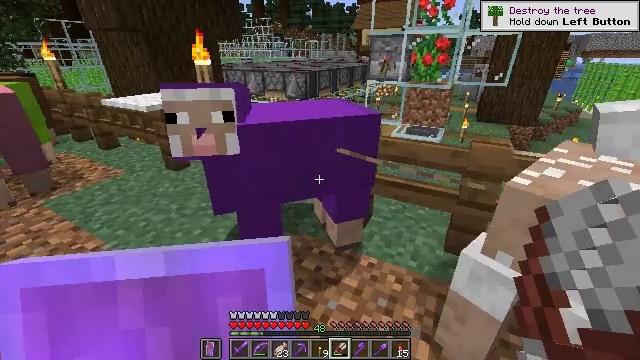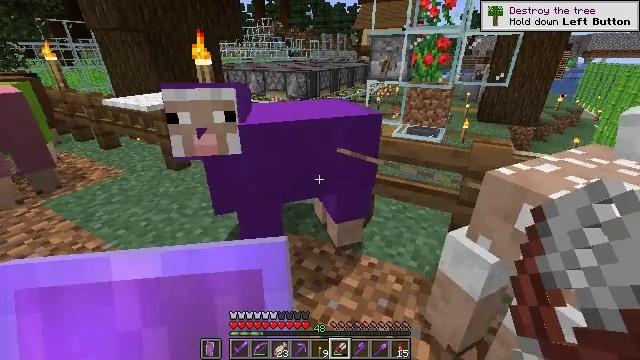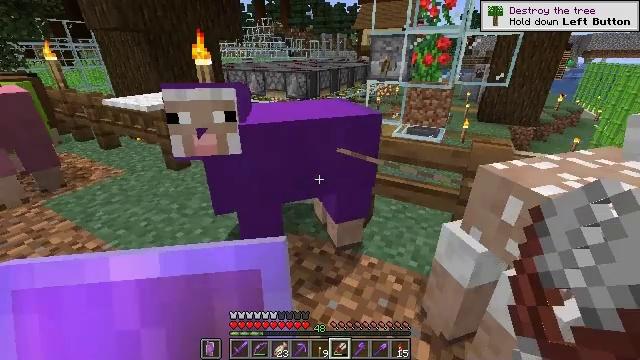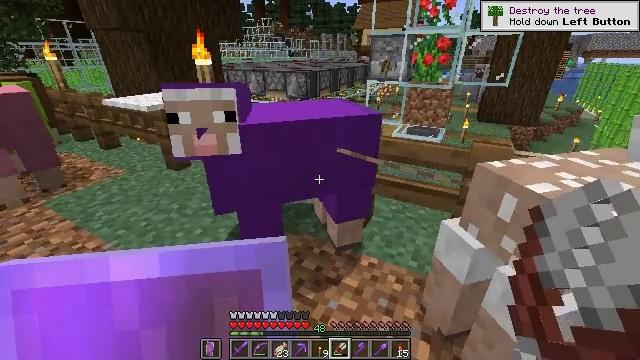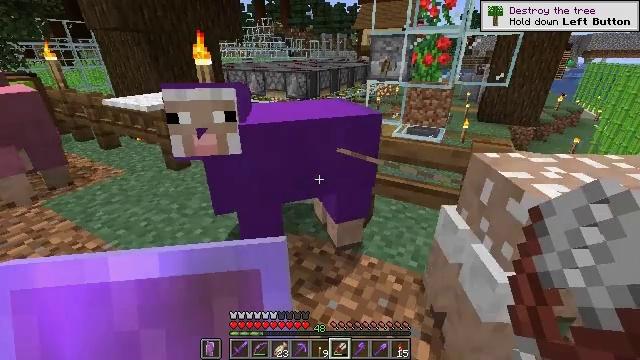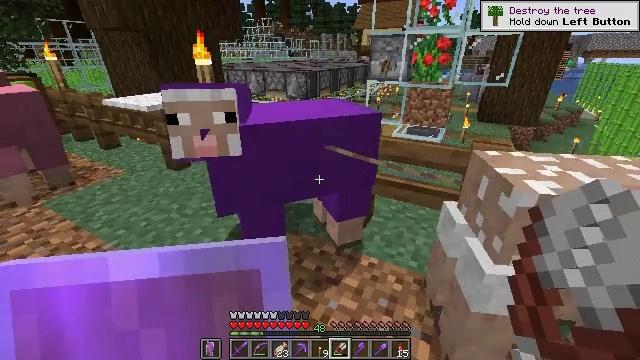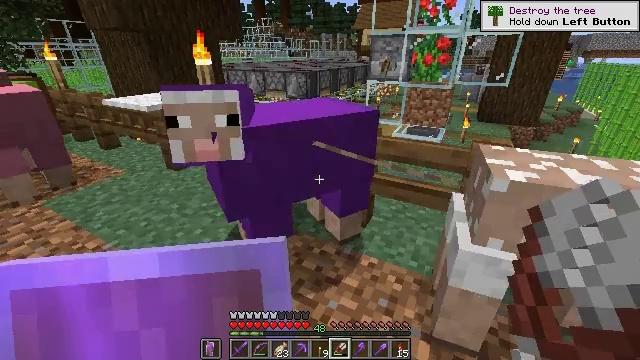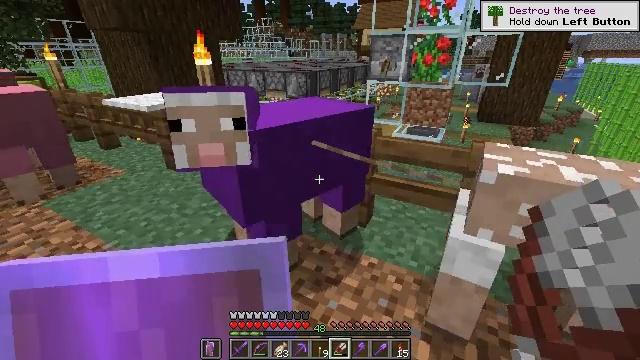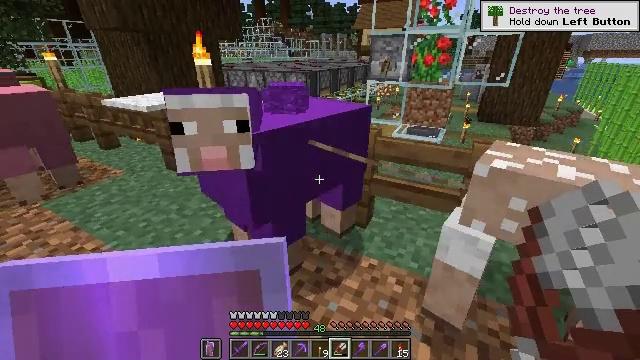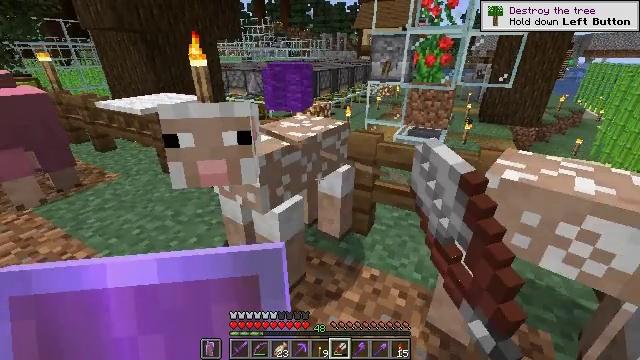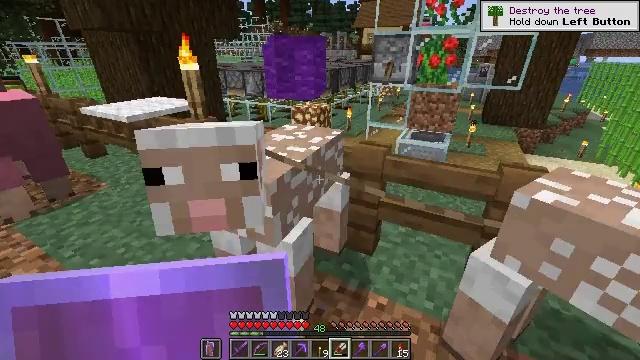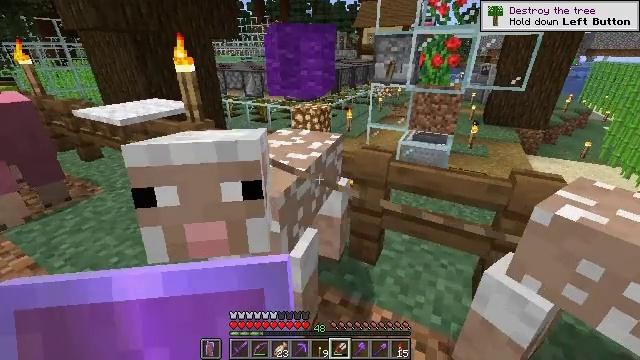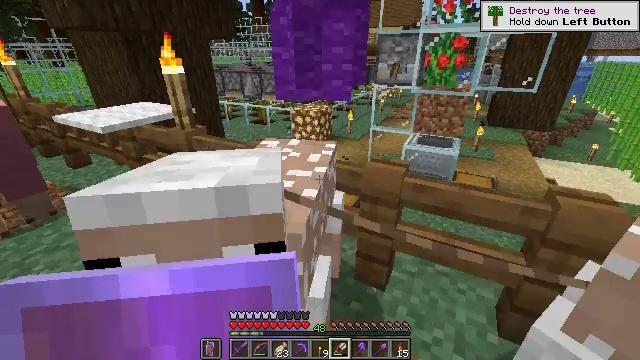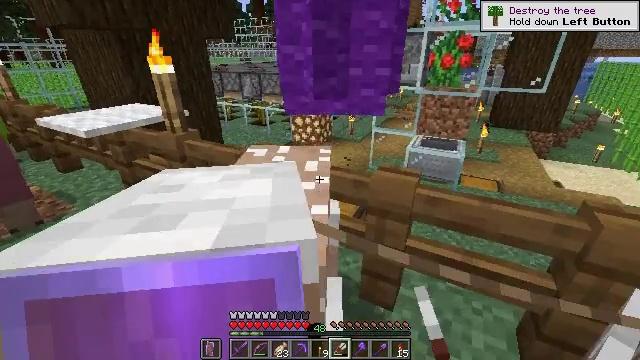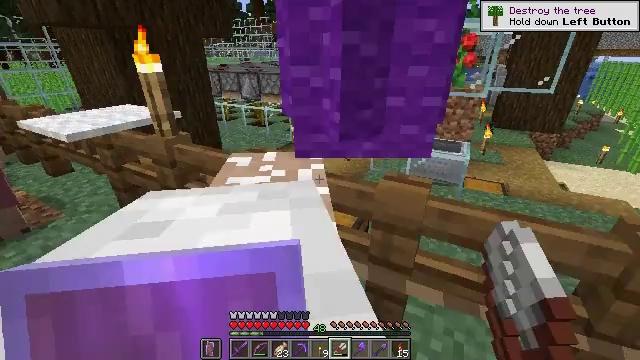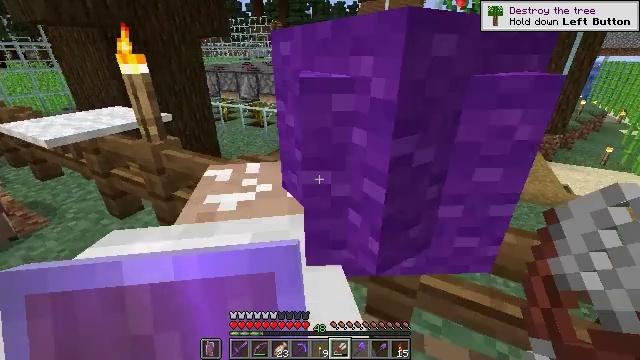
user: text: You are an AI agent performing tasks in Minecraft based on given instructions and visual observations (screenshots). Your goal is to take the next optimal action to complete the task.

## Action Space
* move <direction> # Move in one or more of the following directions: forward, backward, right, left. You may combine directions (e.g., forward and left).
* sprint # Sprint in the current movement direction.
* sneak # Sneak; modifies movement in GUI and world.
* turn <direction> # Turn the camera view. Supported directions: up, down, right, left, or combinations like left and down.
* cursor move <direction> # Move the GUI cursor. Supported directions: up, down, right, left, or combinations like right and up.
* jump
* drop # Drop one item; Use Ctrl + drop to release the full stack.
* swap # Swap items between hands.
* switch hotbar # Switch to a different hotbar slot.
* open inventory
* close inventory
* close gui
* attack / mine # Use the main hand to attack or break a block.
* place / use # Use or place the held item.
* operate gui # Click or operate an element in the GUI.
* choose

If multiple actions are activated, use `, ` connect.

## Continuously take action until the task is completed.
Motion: motion action
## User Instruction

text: craft item air
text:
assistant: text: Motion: no_op
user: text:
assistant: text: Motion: no_op
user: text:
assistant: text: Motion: use / place
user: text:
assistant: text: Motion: use / place
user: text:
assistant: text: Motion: use / place
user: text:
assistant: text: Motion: use / place
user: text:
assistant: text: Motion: no_op
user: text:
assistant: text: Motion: move forward
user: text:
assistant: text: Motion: move forward
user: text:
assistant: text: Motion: move forward
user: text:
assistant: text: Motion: move forward
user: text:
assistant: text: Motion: move forward
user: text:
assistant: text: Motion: move forward
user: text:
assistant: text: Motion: move forward
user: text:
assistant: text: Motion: move forward
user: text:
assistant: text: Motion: no_op
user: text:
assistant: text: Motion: no_op
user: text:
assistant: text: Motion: no_op
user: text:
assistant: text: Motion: turn right
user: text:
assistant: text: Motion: turn right and up
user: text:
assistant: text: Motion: turn right and up
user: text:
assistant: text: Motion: turn right and up
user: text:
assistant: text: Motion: no_op
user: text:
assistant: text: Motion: no_op
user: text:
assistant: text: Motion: no_op
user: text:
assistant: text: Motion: no_op
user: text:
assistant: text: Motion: move forward
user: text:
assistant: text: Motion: move forward
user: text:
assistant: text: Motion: move forward
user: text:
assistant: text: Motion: move forward, turn right